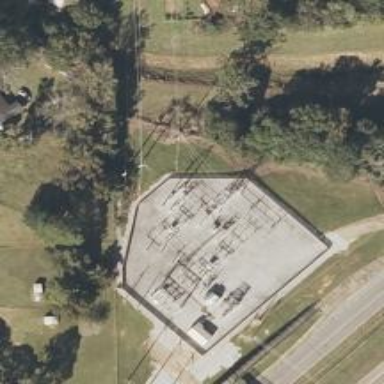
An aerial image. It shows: Switch used for power control.